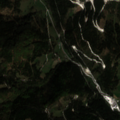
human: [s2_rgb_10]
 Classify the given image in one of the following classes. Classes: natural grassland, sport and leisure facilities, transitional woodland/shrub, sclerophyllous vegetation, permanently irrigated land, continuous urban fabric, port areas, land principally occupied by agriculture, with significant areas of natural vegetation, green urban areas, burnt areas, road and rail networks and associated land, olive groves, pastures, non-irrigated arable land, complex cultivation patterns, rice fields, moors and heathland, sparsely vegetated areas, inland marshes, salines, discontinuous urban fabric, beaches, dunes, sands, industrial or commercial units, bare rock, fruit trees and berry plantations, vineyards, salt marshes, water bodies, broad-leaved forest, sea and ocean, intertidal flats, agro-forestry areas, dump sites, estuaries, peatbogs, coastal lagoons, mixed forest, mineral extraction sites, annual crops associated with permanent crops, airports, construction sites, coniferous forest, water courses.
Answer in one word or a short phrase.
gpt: discontinuous urban fabric, mineral extraction sites, land principally occupied by agriculture, with significant areas of natural vegetation, mixed forest